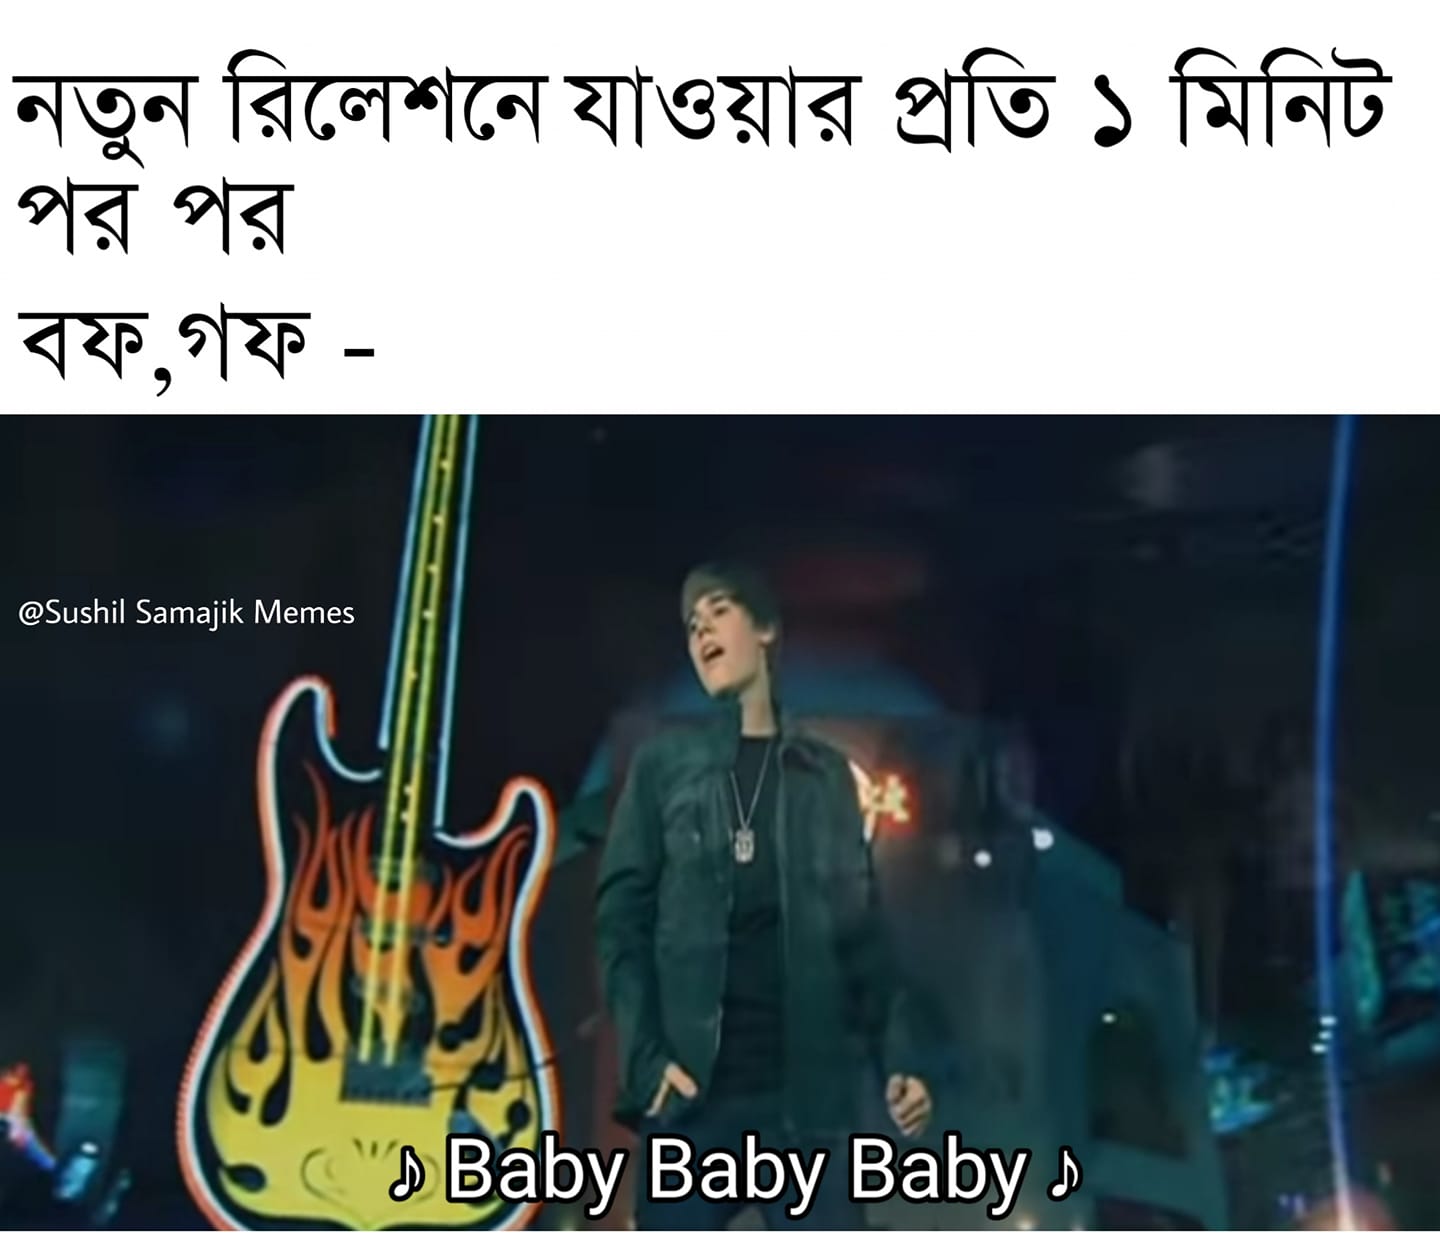
Caption: নতুন রিলেশনে যাওয়ার প্রতি ১ মিনিট পর পর    বফ , গফ -  Baby Baby Baby
Label: non-hate